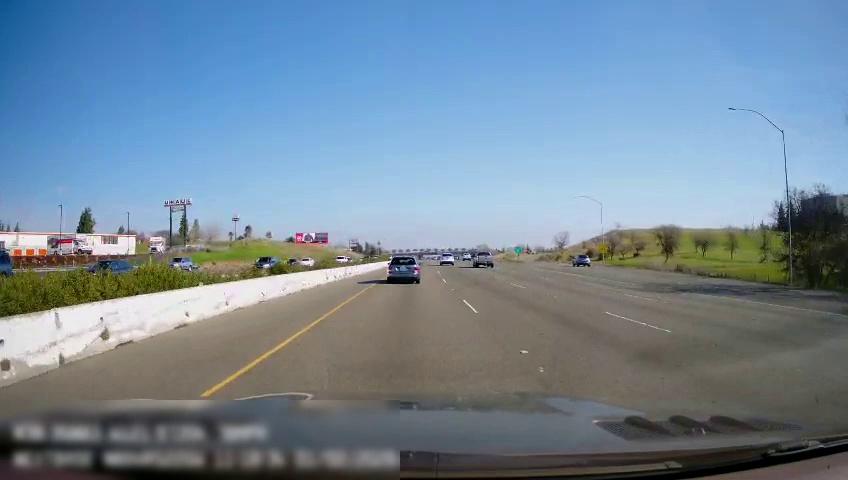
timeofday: Day
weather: Sunny
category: Drivable Space
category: Vehicles | Car
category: Vehicles | SUV
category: Vehicles | Car
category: Vehicles | SUV
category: Vehicles | SUV
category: Vehicles | SUV
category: Vehicles | Car
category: Vehicles | SUV
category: Vehicles | SUV
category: Vehicles | Truck
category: Vehicles | SUV
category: Vehicles | Truck
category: Lanes | Current Lane
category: Lanes | Current Lane
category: Lanes | Alternate Lane
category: Lanes | Alternate Lane